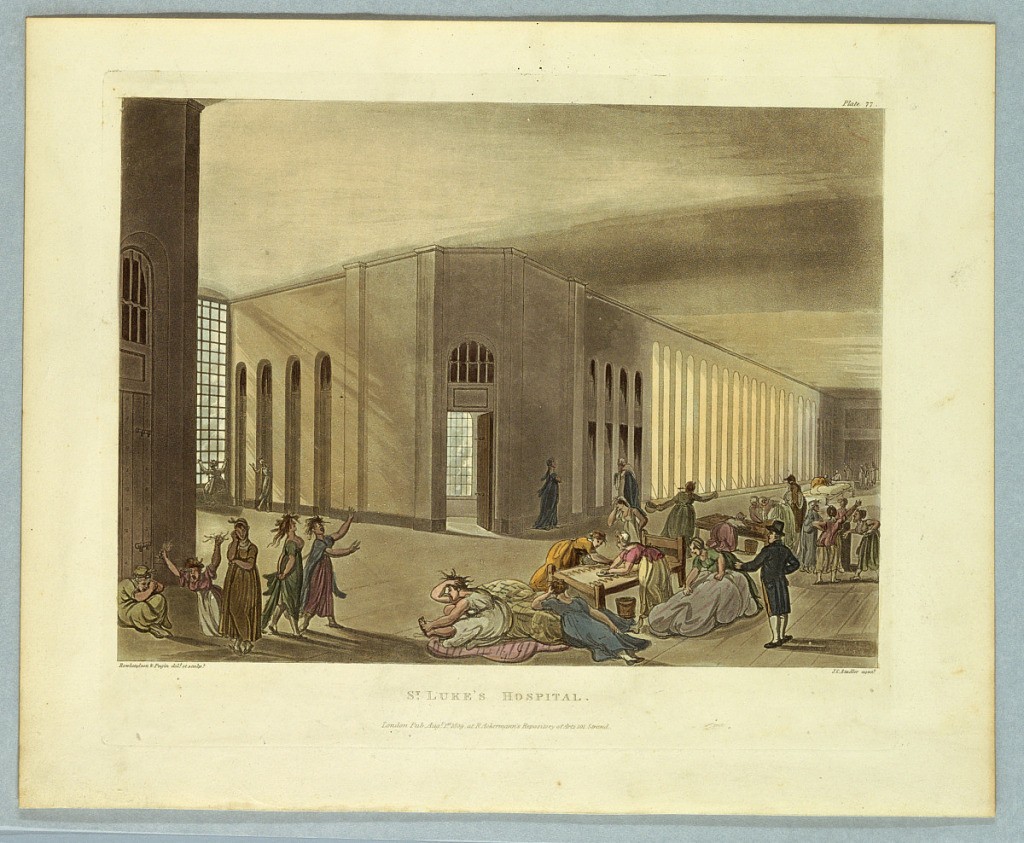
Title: St. Luke's Hospital, from "Ackermann's Repository"
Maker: Thomas Rowlandson, British, 1756–1827
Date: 1809
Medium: Aquatint, brush and watercolor on paper
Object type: Print
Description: An L-shaped ward for female patients, likely suffering from mental illness. They walk freely, some with hair unkempt and some at work, weaving. Title, artists', and publisher's names below.